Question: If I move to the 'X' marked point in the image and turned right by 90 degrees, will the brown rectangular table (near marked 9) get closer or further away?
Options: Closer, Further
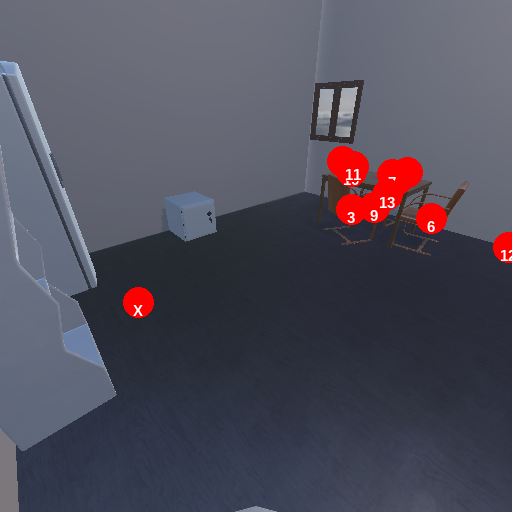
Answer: Closer